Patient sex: M
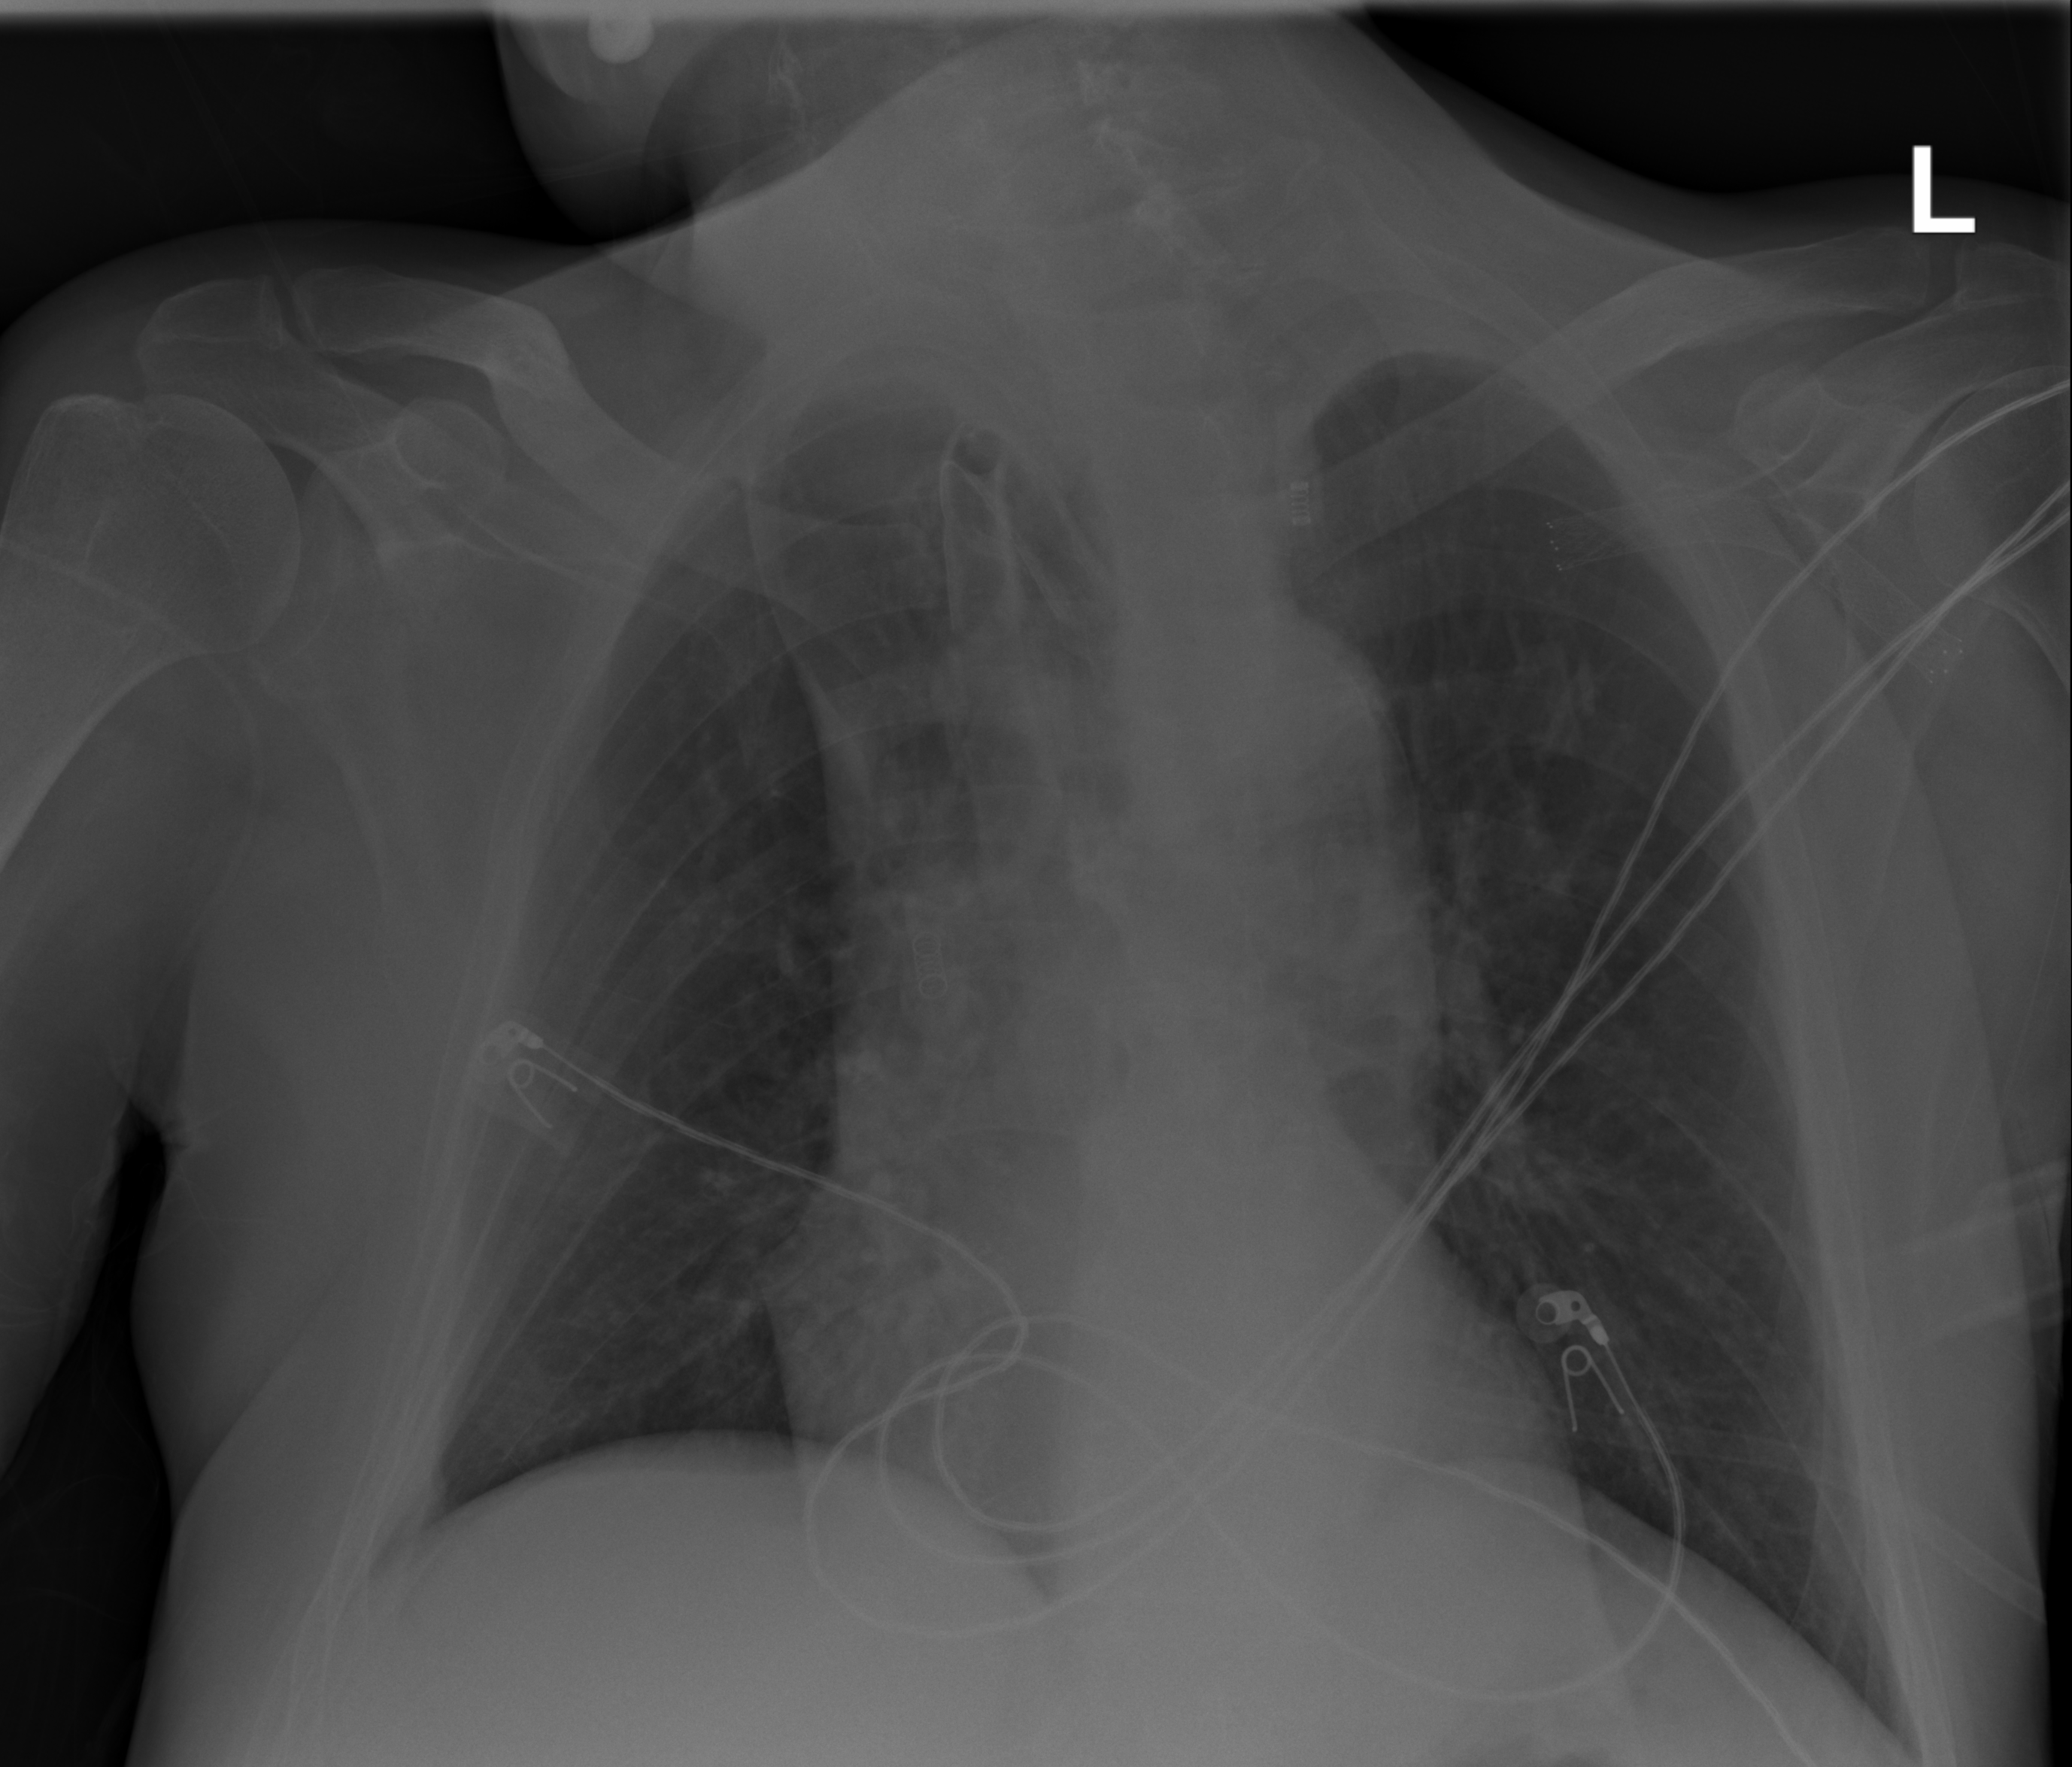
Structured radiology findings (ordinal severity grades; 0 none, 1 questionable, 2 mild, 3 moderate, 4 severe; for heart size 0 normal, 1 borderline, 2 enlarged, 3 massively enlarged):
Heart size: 0
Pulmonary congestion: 0
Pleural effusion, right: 0
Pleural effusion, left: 0
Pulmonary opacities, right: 2
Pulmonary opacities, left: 0
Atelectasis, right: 2
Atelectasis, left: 0